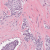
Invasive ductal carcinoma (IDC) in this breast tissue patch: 1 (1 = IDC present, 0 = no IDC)